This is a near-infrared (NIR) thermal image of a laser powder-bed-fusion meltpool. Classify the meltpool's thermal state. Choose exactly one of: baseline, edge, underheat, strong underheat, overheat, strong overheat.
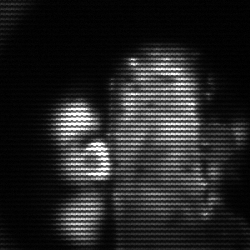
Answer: strong underheat